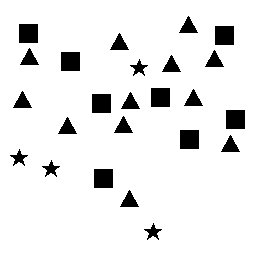
Squares: 8
Triangles: 12
Stars: 4
Total shapes: 24